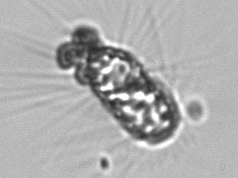
Label: Corethron_hystrix